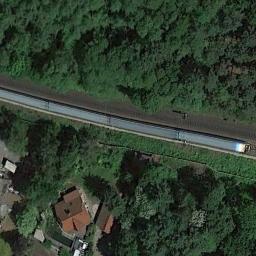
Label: railway